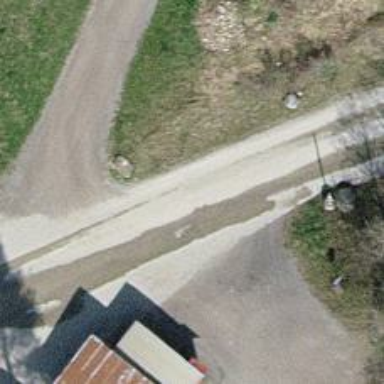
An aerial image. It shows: Unclassified road.